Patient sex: M
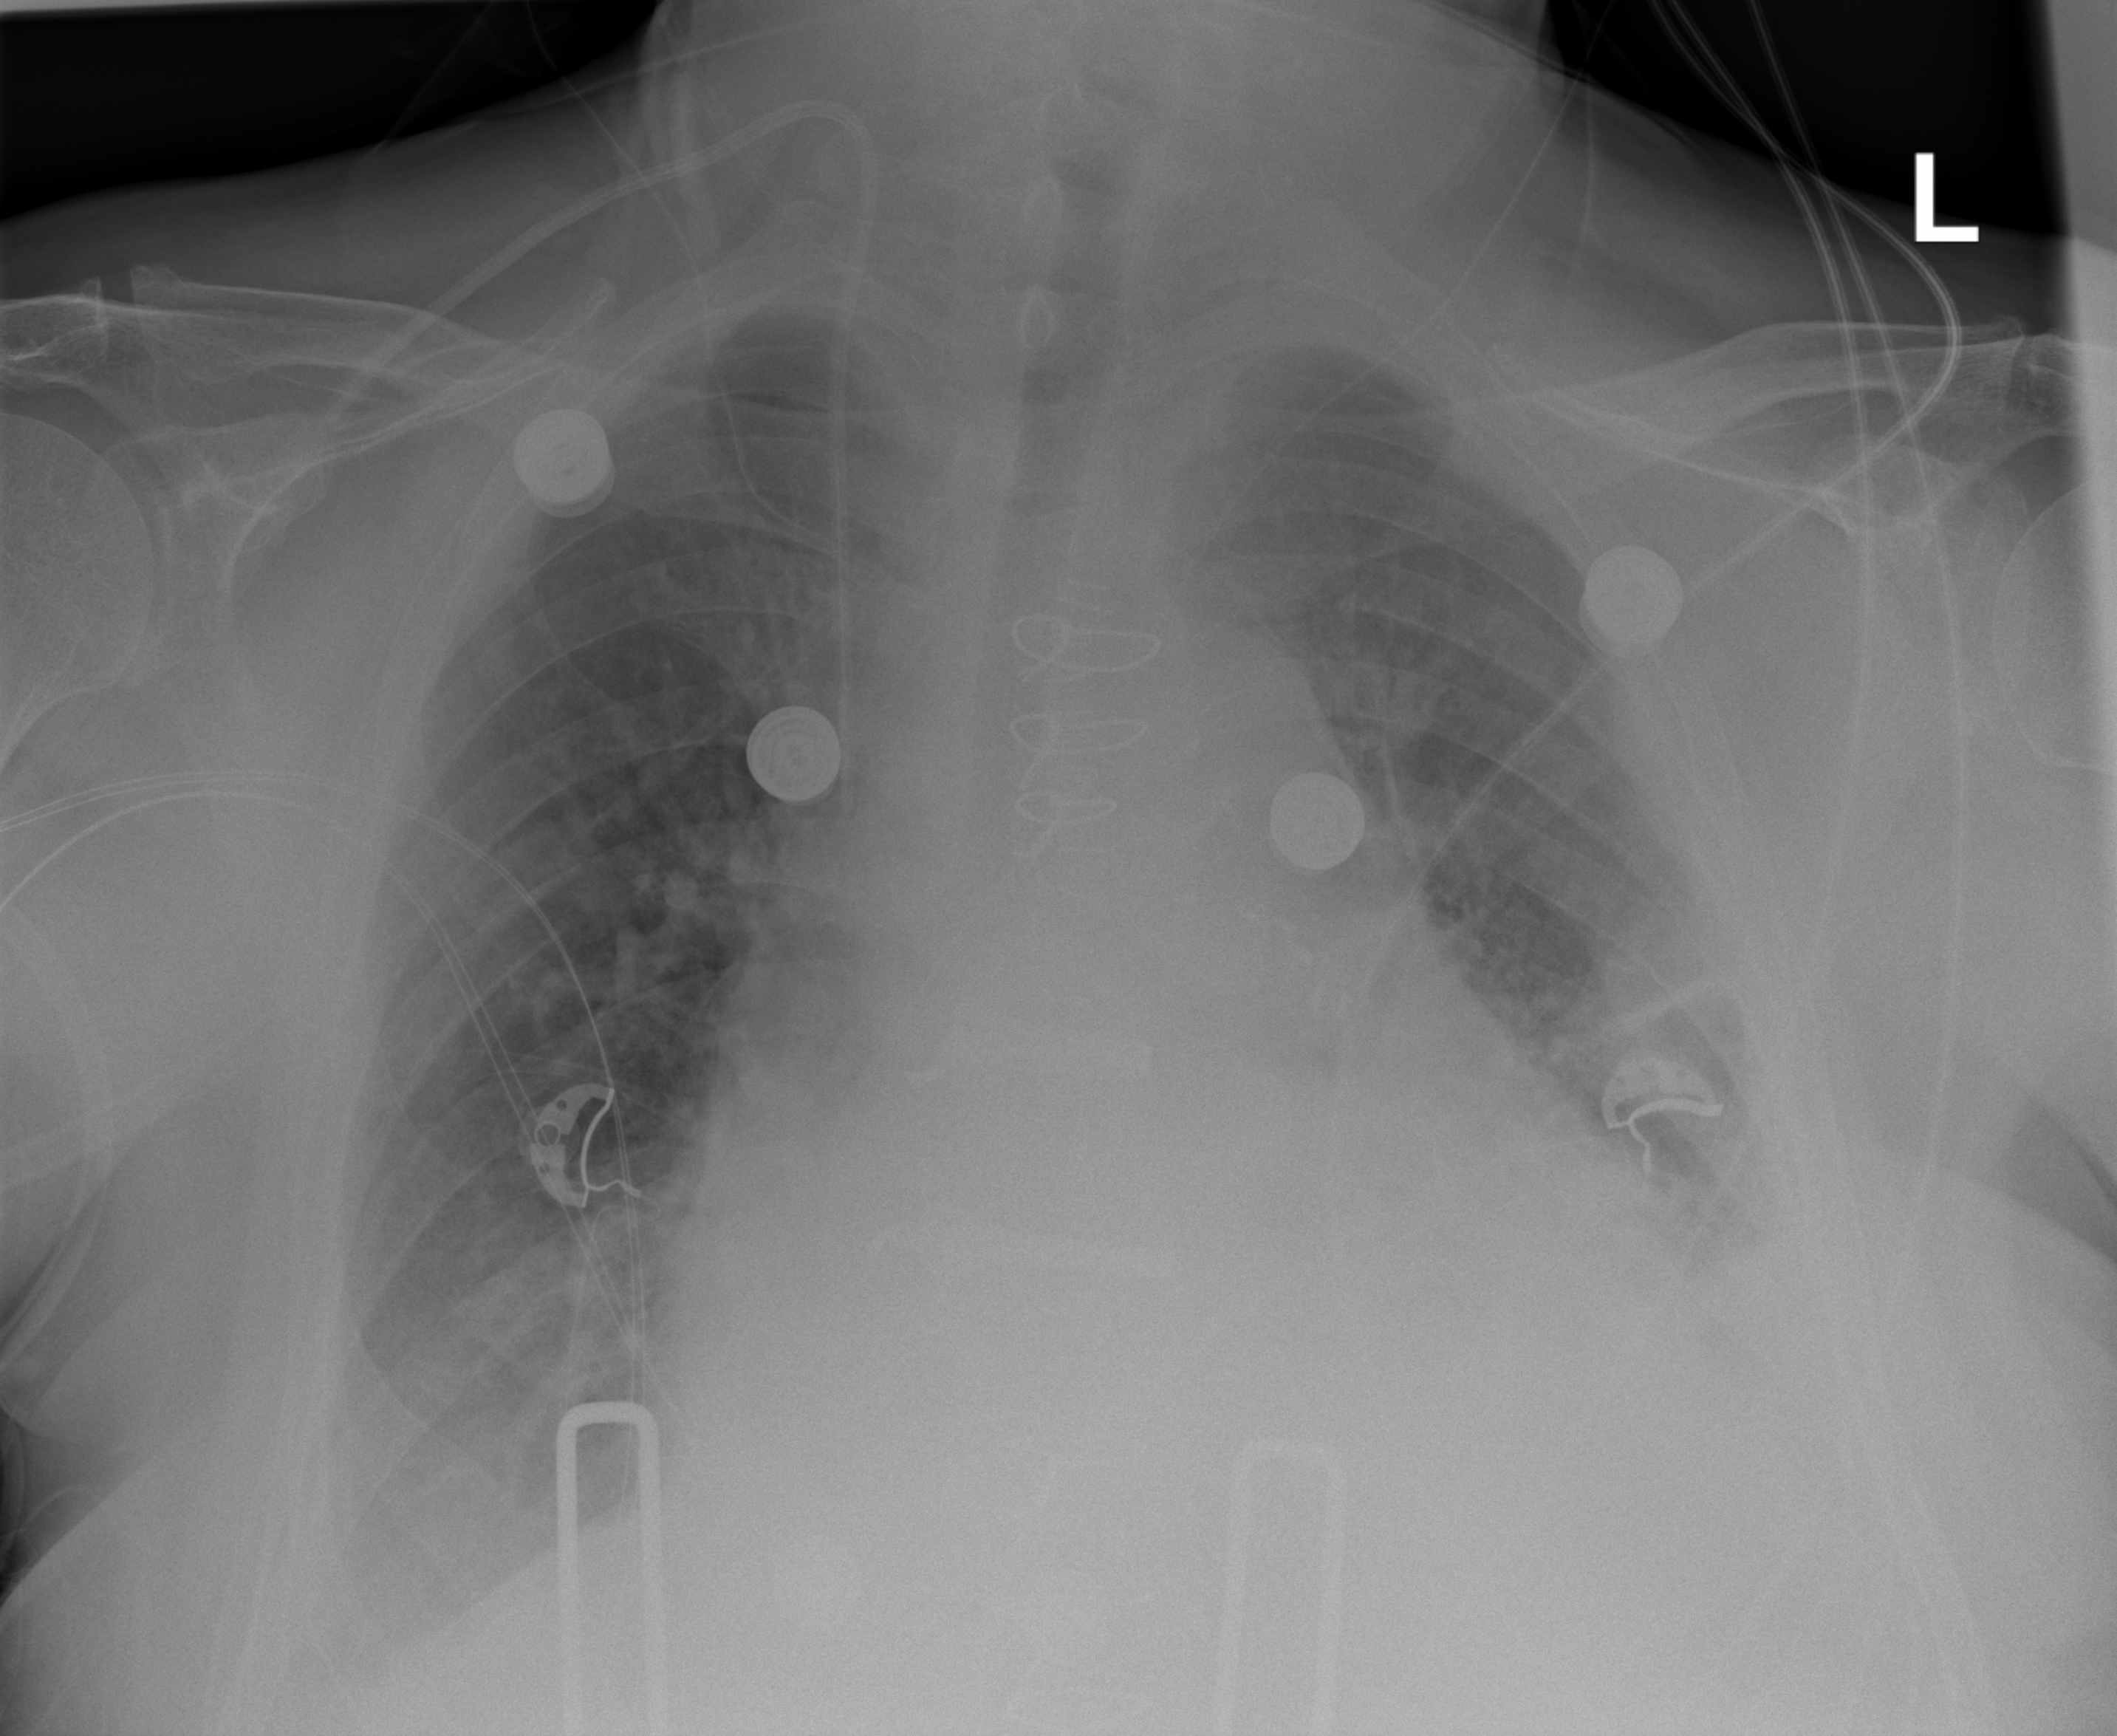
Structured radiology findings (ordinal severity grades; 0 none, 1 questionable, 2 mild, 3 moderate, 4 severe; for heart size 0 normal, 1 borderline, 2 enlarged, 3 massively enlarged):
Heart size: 3
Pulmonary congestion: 2
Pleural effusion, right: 2
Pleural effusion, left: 2
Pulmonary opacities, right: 0
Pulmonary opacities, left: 0
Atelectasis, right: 2
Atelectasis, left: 2